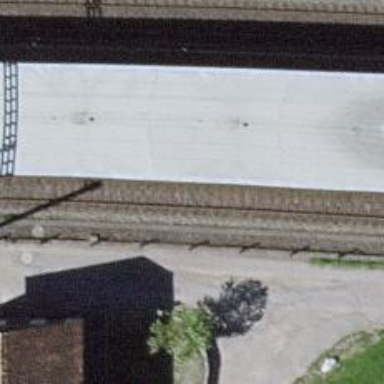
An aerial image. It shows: Stop position for public transport at railway stop.